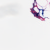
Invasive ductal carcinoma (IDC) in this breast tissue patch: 0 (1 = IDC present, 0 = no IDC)